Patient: sex M, age 74
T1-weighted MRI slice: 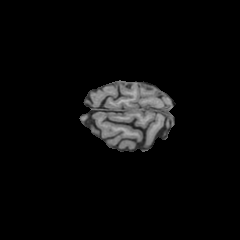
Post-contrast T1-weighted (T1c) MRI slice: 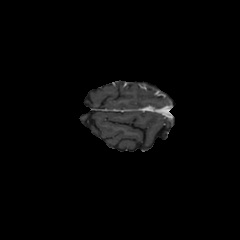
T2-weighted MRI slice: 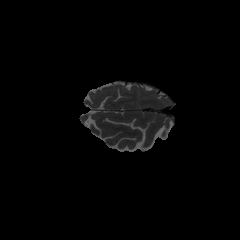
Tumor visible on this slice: no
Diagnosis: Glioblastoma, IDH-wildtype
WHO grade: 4